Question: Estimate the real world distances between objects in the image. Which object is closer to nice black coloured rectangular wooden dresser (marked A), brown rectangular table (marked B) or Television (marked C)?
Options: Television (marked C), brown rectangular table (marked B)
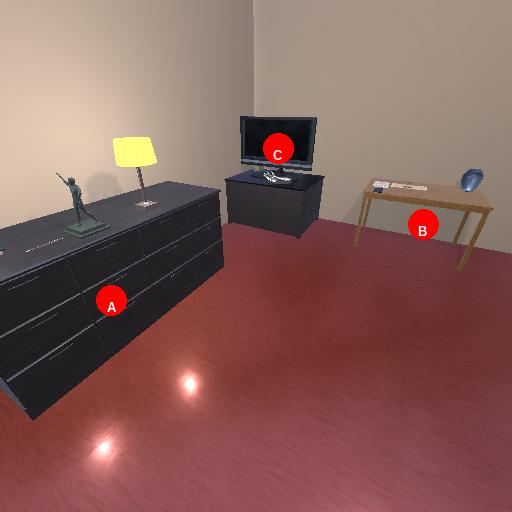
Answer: Television (marked C)